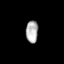
Tissue: prostate
Cell type: Myeloid cells
Senescence score: 0.884
Nuclear area (px): 266
Mean DAPI intensity: 175.323